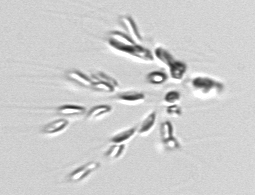
Label: Dinobryon